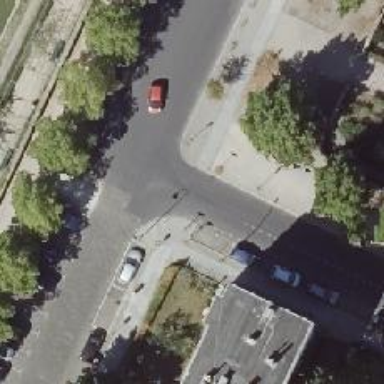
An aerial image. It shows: Unmarked crossing with kerb extension on the right side.